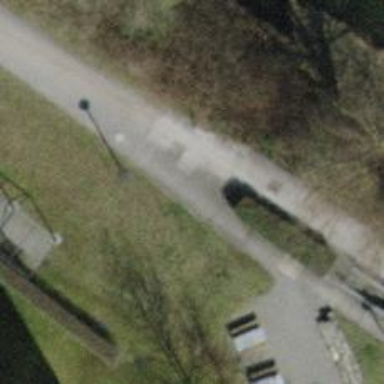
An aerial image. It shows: Compacted path road.